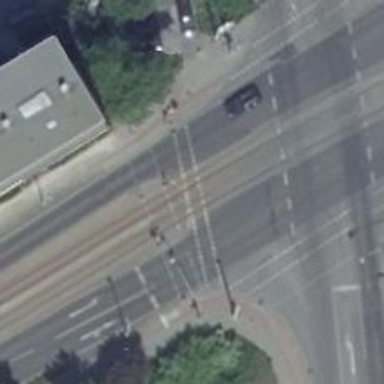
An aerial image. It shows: Asphalt path for cyclists and pedestrians.